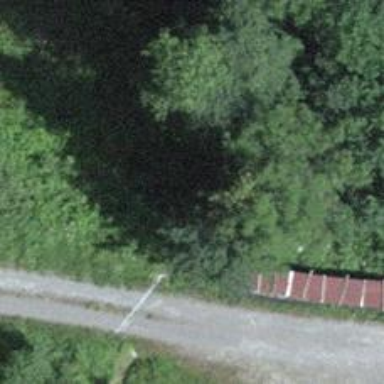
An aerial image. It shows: Culvert tunnel.